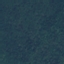
Land use / land cover class: Forest